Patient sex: M
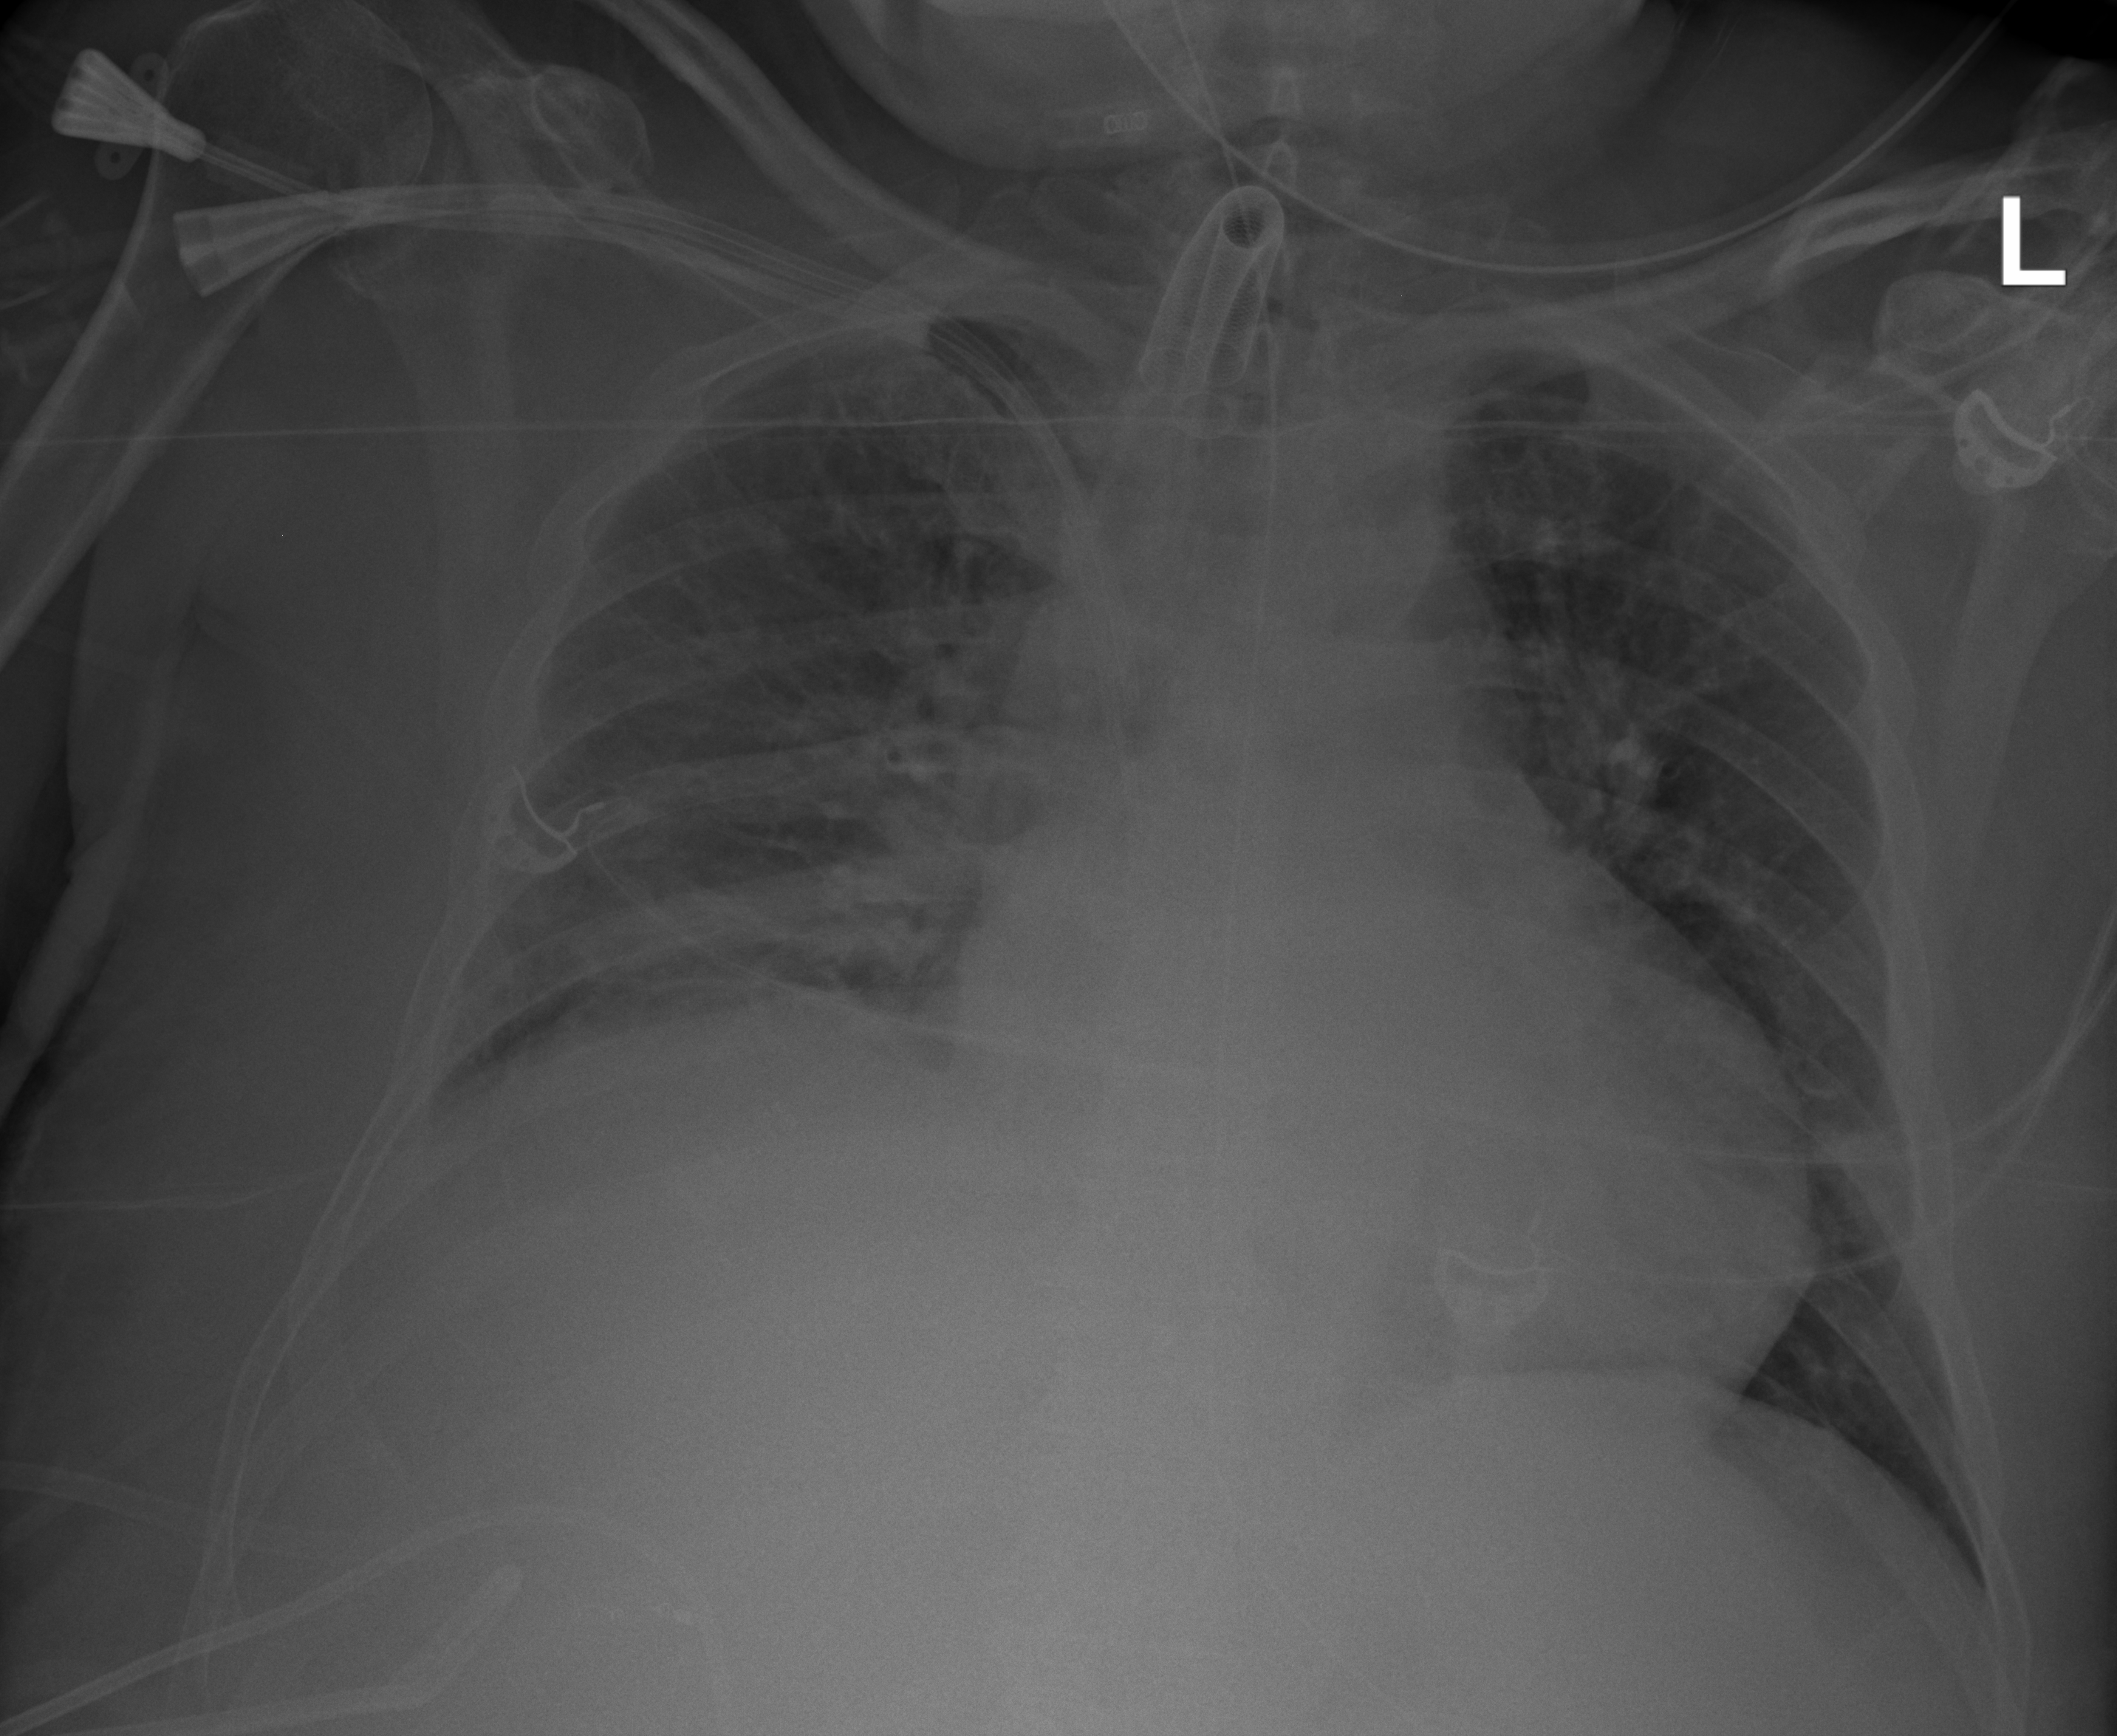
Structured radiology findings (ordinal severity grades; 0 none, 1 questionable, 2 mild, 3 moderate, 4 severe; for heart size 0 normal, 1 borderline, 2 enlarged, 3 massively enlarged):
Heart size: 2
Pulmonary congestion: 2
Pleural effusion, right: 0
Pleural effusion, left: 0
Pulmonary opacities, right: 2
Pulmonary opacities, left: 0
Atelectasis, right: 2
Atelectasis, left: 2